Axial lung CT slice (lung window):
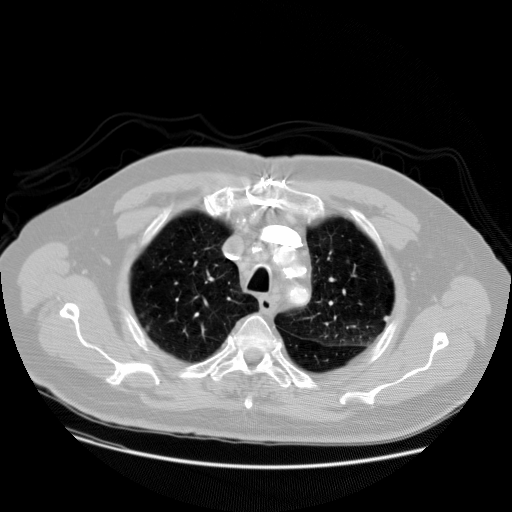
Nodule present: no